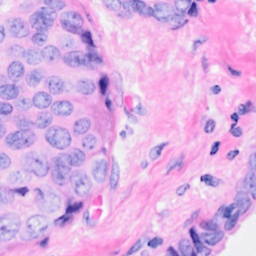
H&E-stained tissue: Breast